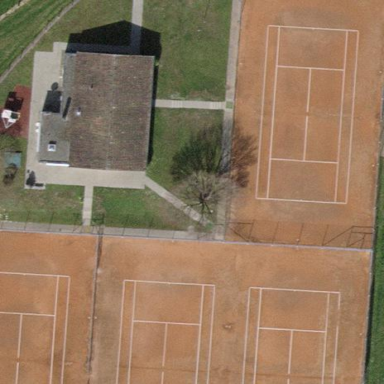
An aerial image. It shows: Sports centre with focus on tennis.